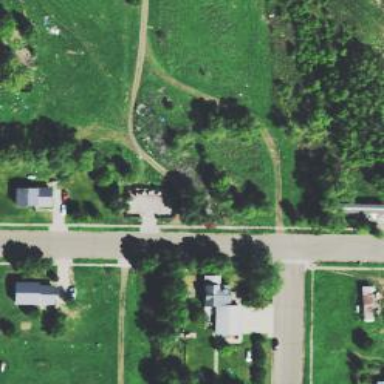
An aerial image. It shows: Alleyway designated as service road.